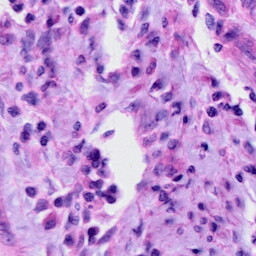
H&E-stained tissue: Cervix